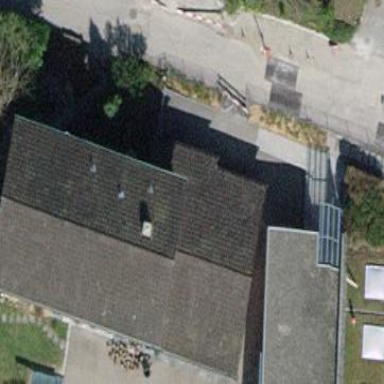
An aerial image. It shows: Kindergarten building.